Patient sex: M
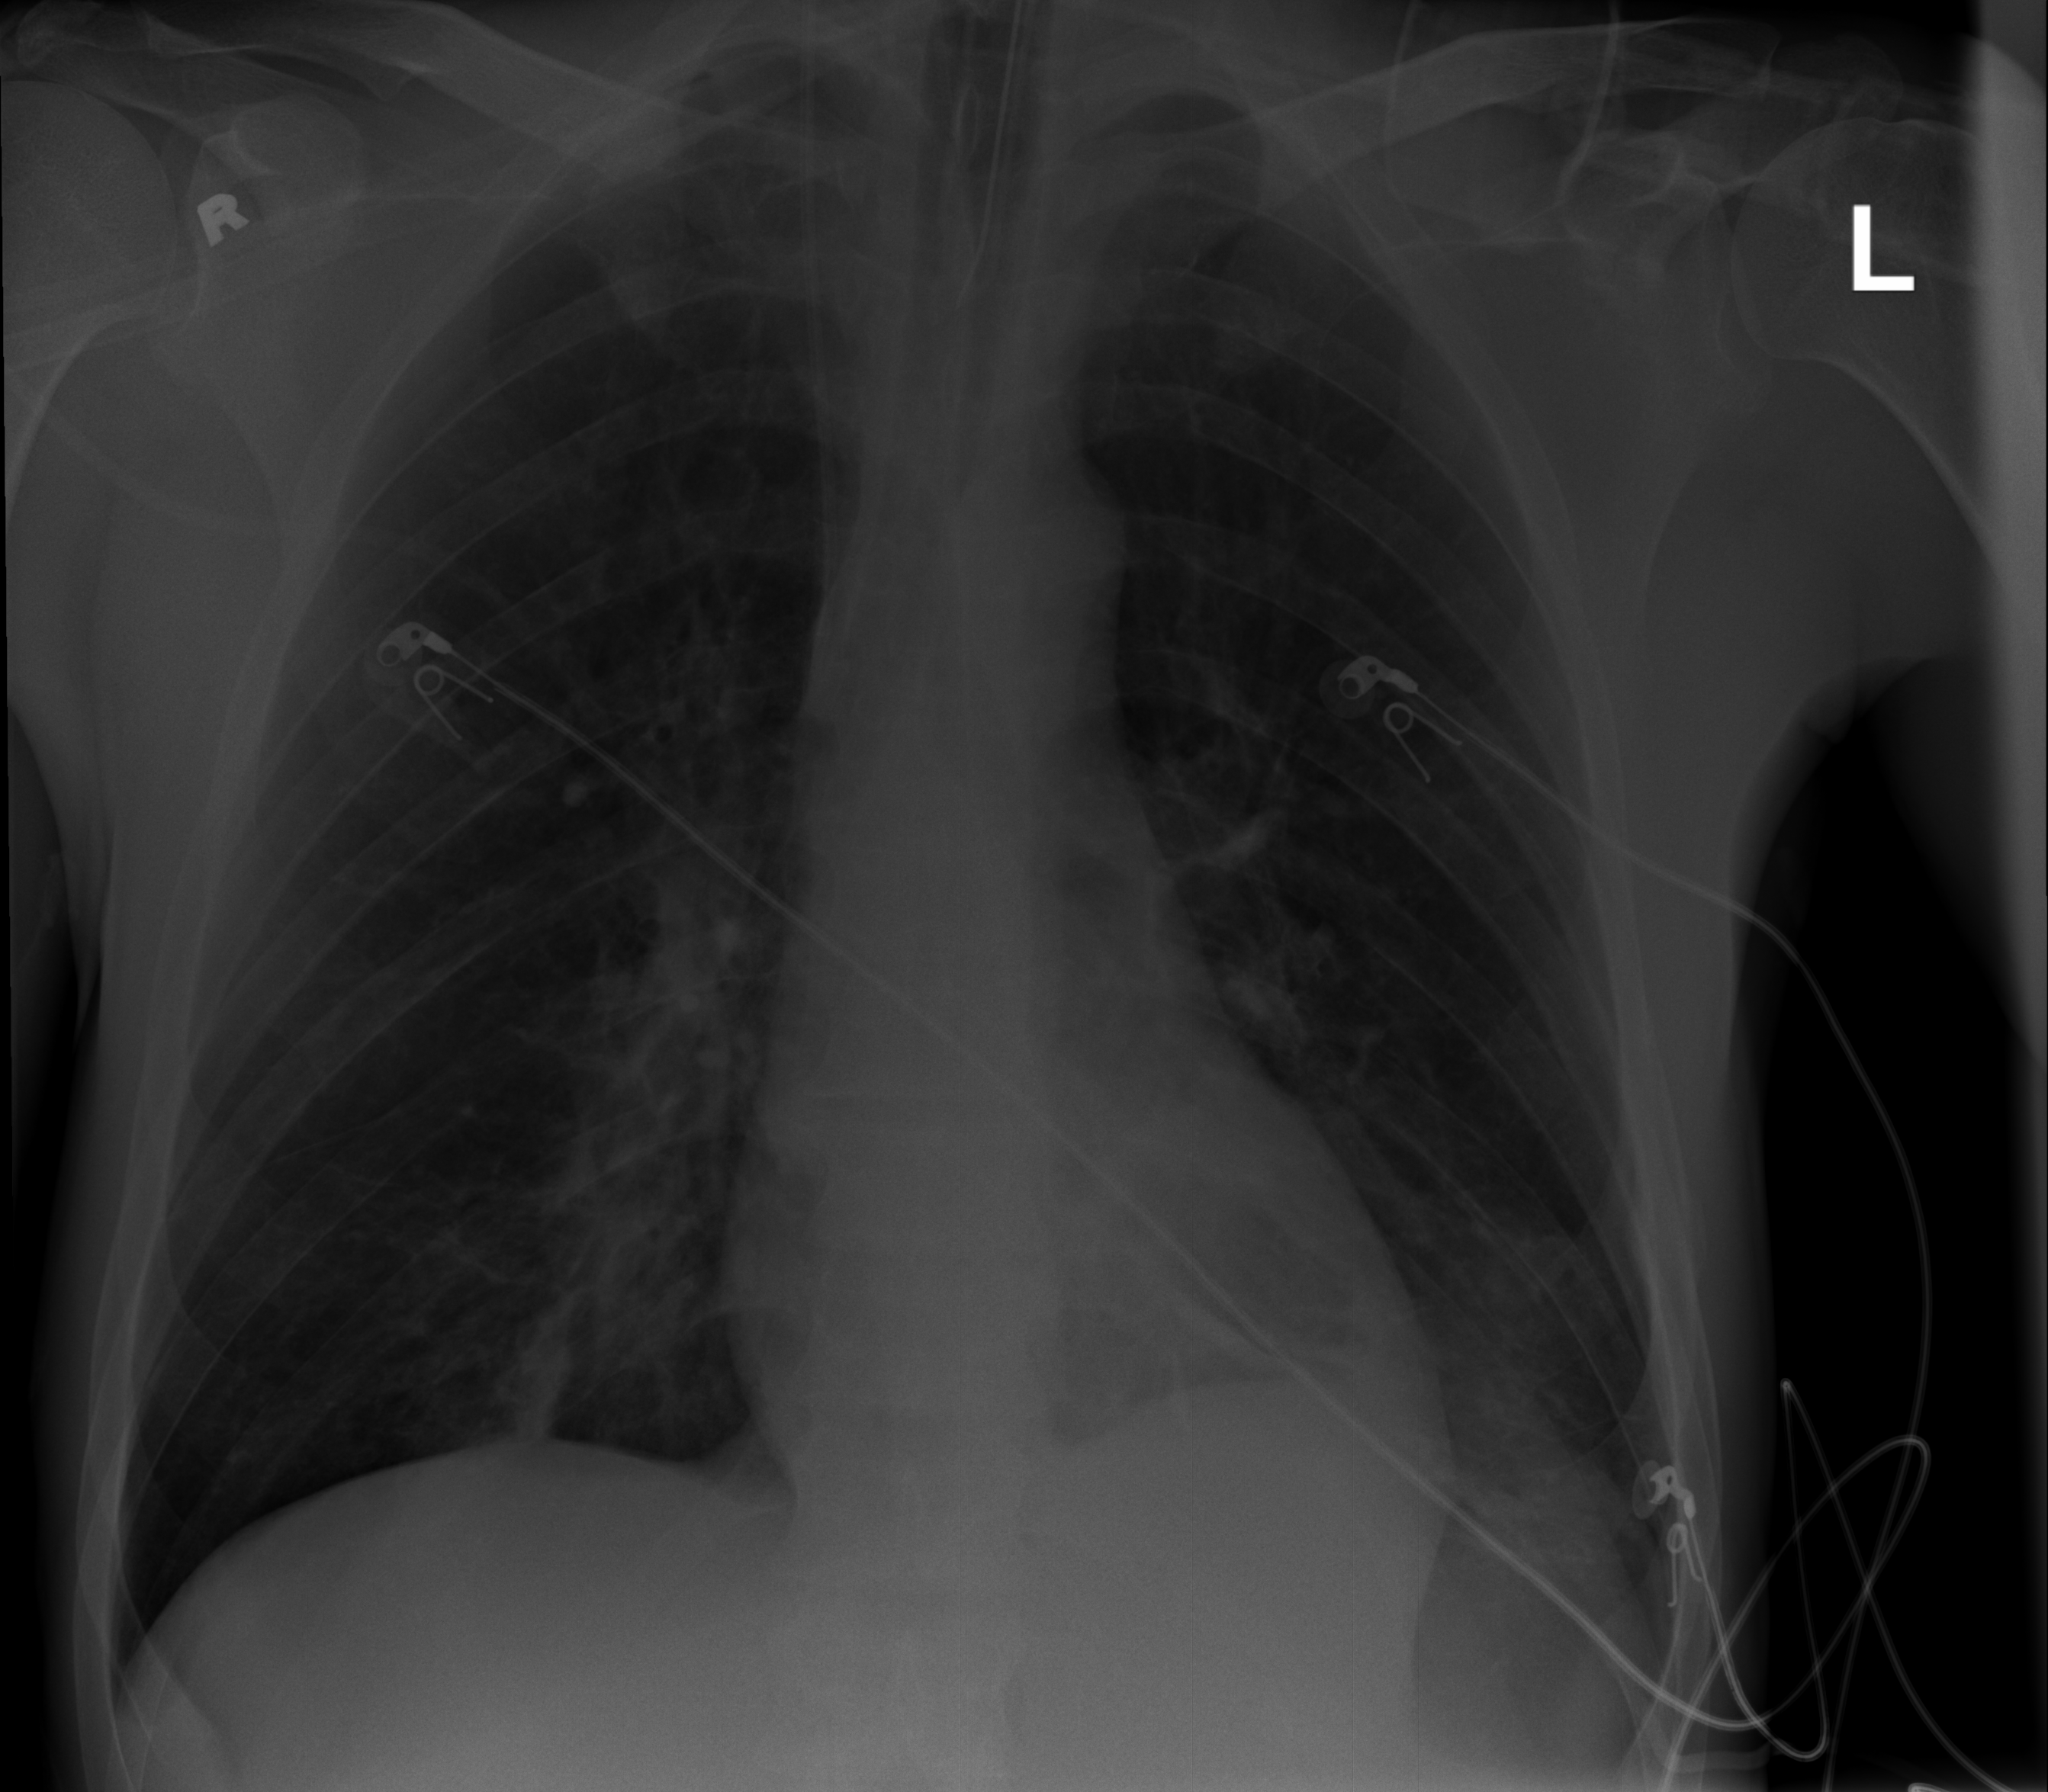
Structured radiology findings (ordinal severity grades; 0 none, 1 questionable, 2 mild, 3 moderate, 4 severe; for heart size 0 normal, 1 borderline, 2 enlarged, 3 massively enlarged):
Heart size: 0
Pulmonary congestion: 0
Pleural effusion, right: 0
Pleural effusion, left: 1
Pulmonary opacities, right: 2
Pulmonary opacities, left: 3
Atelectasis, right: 2
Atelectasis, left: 3